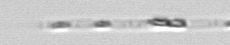
Label: Leptocylindrus